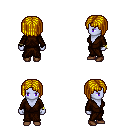
a pixel art fantasy rpg character, female body template, dark elf, purple skin, brown robe, gold greaves, blonde pageboy hairstyle, bracelets, brown shoes, four views (front, back, left, right), 2x2 character sprite sheet, small pixel art, hard edges, no anti-aliasing